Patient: sex F, age 53
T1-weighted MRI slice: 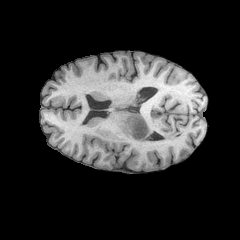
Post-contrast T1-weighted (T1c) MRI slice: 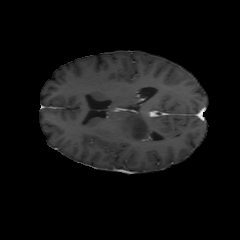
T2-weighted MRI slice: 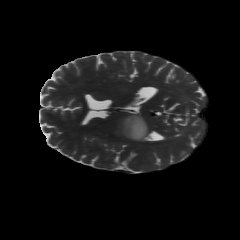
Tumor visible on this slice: yes
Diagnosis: Astrocytoma, IDH-wildtype
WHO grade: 3